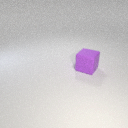
large purple rubber cube